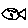
Label: fish